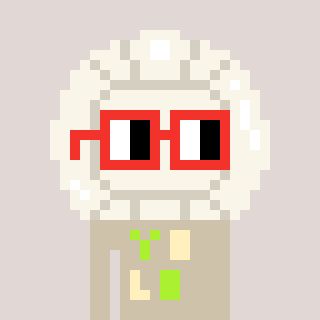
a pixel art character with square red glasses, a volleyball-shaped head and a bege-colored body on a warm background